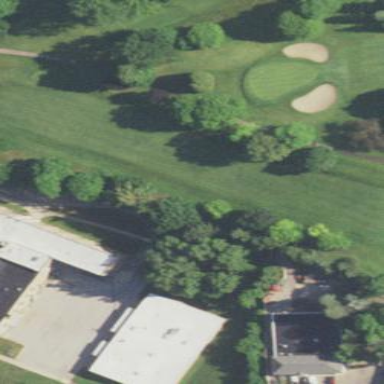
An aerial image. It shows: Golf fairway surrounded by grass.